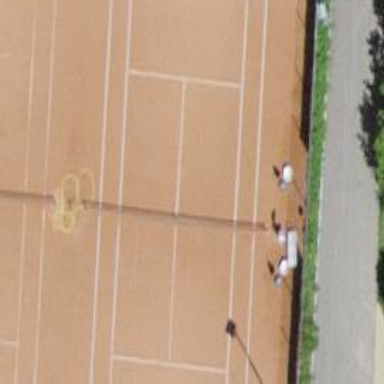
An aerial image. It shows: Tennis court on pitch.